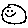
Label: smiley face